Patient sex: M
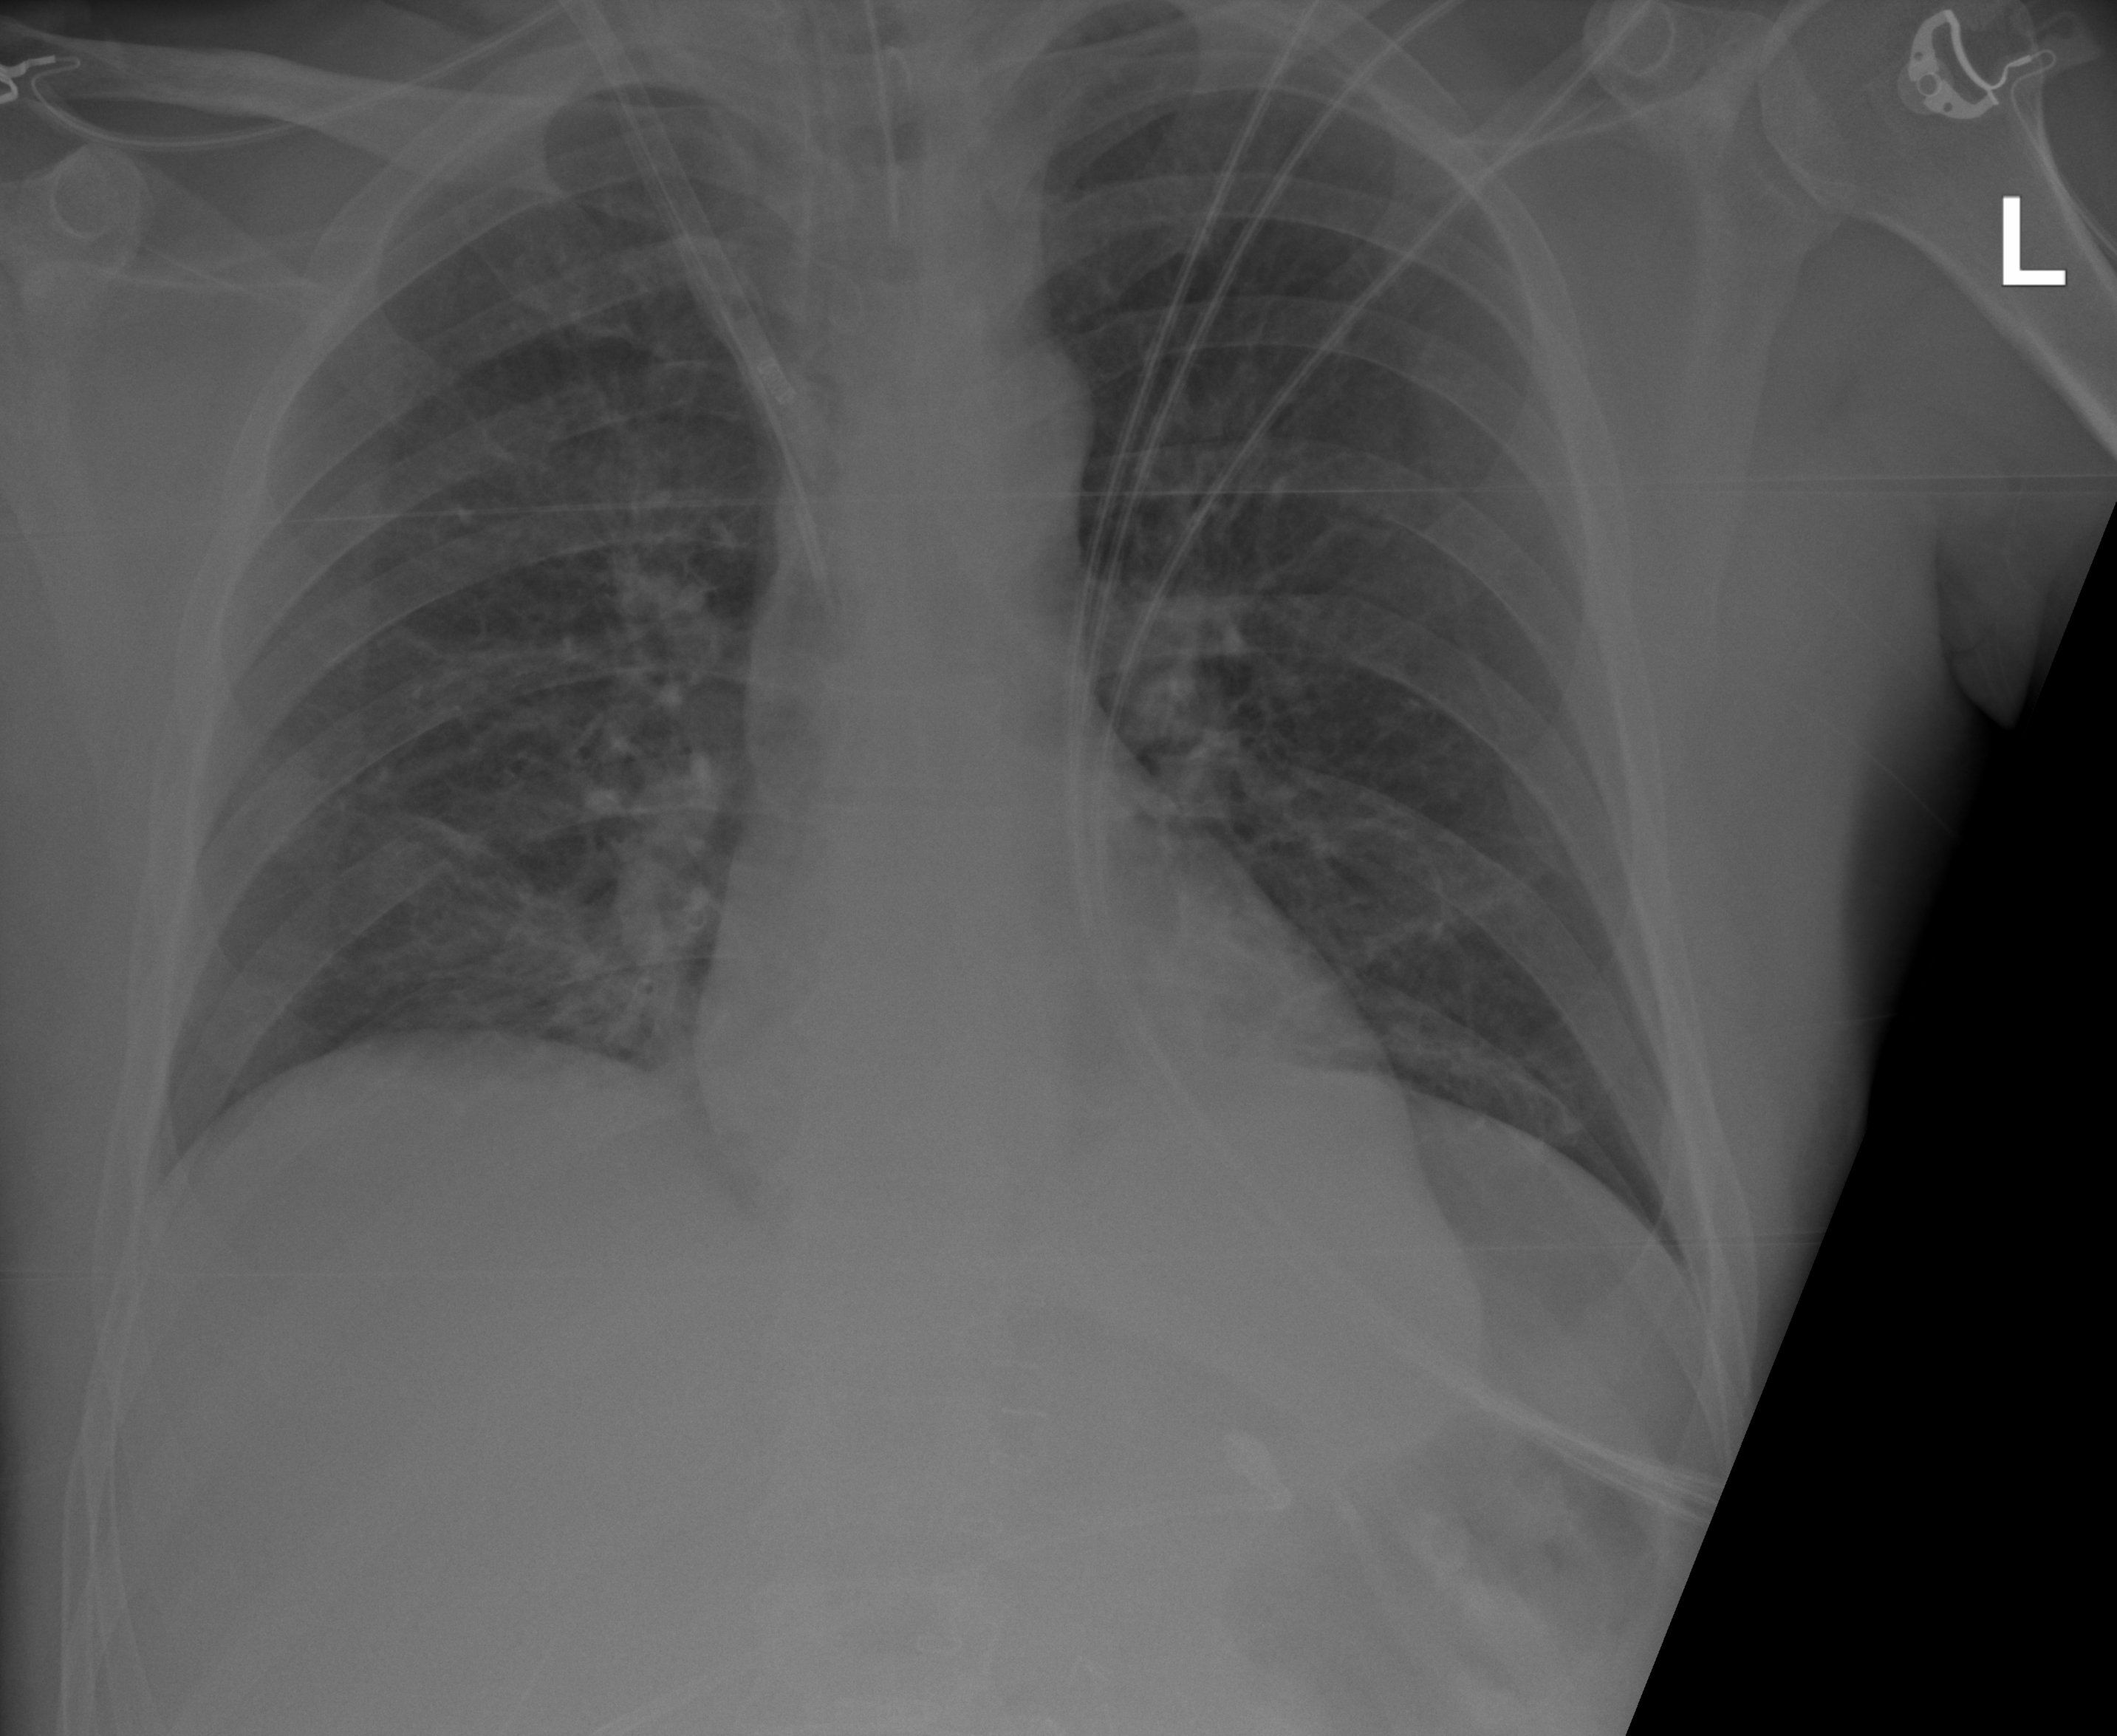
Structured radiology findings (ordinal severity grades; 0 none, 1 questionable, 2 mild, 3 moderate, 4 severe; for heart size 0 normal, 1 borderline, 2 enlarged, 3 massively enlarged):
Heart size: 0
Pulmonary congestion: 2
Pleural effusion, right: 0
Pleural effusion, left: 0
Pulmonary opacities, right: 2
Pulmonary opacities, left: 0
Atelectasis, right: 2
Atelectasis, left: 0